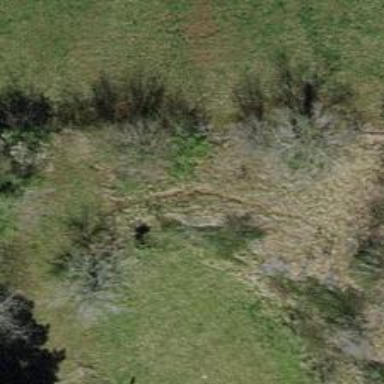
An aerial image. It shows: Mixed leaf-type tree in natural setting.